Question: I am very new to & started to build simple form.
My UI is ready but now I am stuck on how to write code for login request response.
As important, how can I point to specific url to make POST/GET request?
Also how to get & parse the json data.?
I read the sench-touch documentation but I didnt understood, how to use that model, store, proxy.
Suggestions upon how to create model, store, proxy to make simple login are very helpful.
Thanks in advance.

'''
var loginForm = Ext.create('Ext.form.Panel', {
fullscreen: true,
items: [{
xtype: 'fieldset',
items: [
{
xtype: 'textfield',
name : 'name',
label: 'Username'
},
{
xtype: 'passwordfield',
name : 'password',
label: 'Password'
}
]
}]
});
loginForm.add({
xtype: 'button',
text: 'Login',
ui: 'confirm',
badgeText: '1',
// handler: function(){
// // alert("handler invoked");
// },
listeners : {
tap : function() {
var form = Ext.getCmp('form-id');
var values = form.getValues();
Ext.Ajax.request({
url: 'https://102.XXX.X.XX:XXXX/QuizMasterServer/rest/login',
params: values,
success: function(response){
var text = response.responseText;
Ext.Msg.alert('Success', text);
},
failure : function(response) {
Ext.Msg.alert('Error','Error while submitting the form');
console.log(response.responseText);
}
});
}
}
});
loginForm.add({
xtype: 'toolbar',
// id:'loginPressed',
docked: 'bottom',
// layout: { pack: 'center' },
items: [
{
xtype: 'button',
text: 'Login',
ui: 'confirm',
// action: 'login',
handler: function() {
loginForm.setValues({
name: 'vs',
password: 'vs'
})
}
},
{
xtype: 'button',
text: 'Clear',
ui:'decline',
handler: function() {
loginForm.reset();
}
},
{
xtype: 'button',
centered: true,
text: 'Sign Up',
handler: function() {
alert('New User?');
}
},
{
xtype: 'container',
html: 'New User? ',
style: {
color: 'yellow',
}
},
]
});
'''
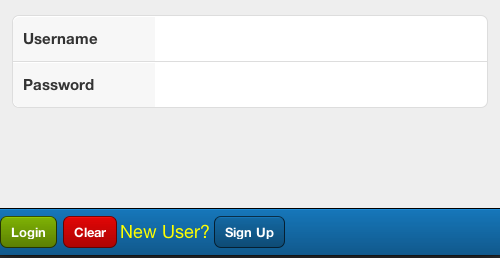
Answer: You are almost there!
add your code to the success callback.
Note, success() callback if fired if ajax returns ok, otherwise failure(). Callback callback() fire in both cases.
'''
Ext.Ajax.request({
url: 'https://102.XXX.X.XX:XXXX/QuizMasterServer/rest/login',
params: values,
success: function(response){
var text = response.responseText;
// for example
var result = Ext.decode(text); // json parsing
if (result.ok) {
//create new widget
var homeView = Ext.widget('homePage', {...});
Ext.Viewport.remove(formLogin);
Ext.Viewport.add(homeView);
///... etc
homeView.show()
}
Ext.Msg.alert('Success', text);
},
failure : function(response) {
Ext.Msg.alert('Error','Error while submitting the form');
console.log(response.responseText);
}
});
'''
Disclaimer. Of course the code is not tested...
cheers, Oleg